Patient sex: F
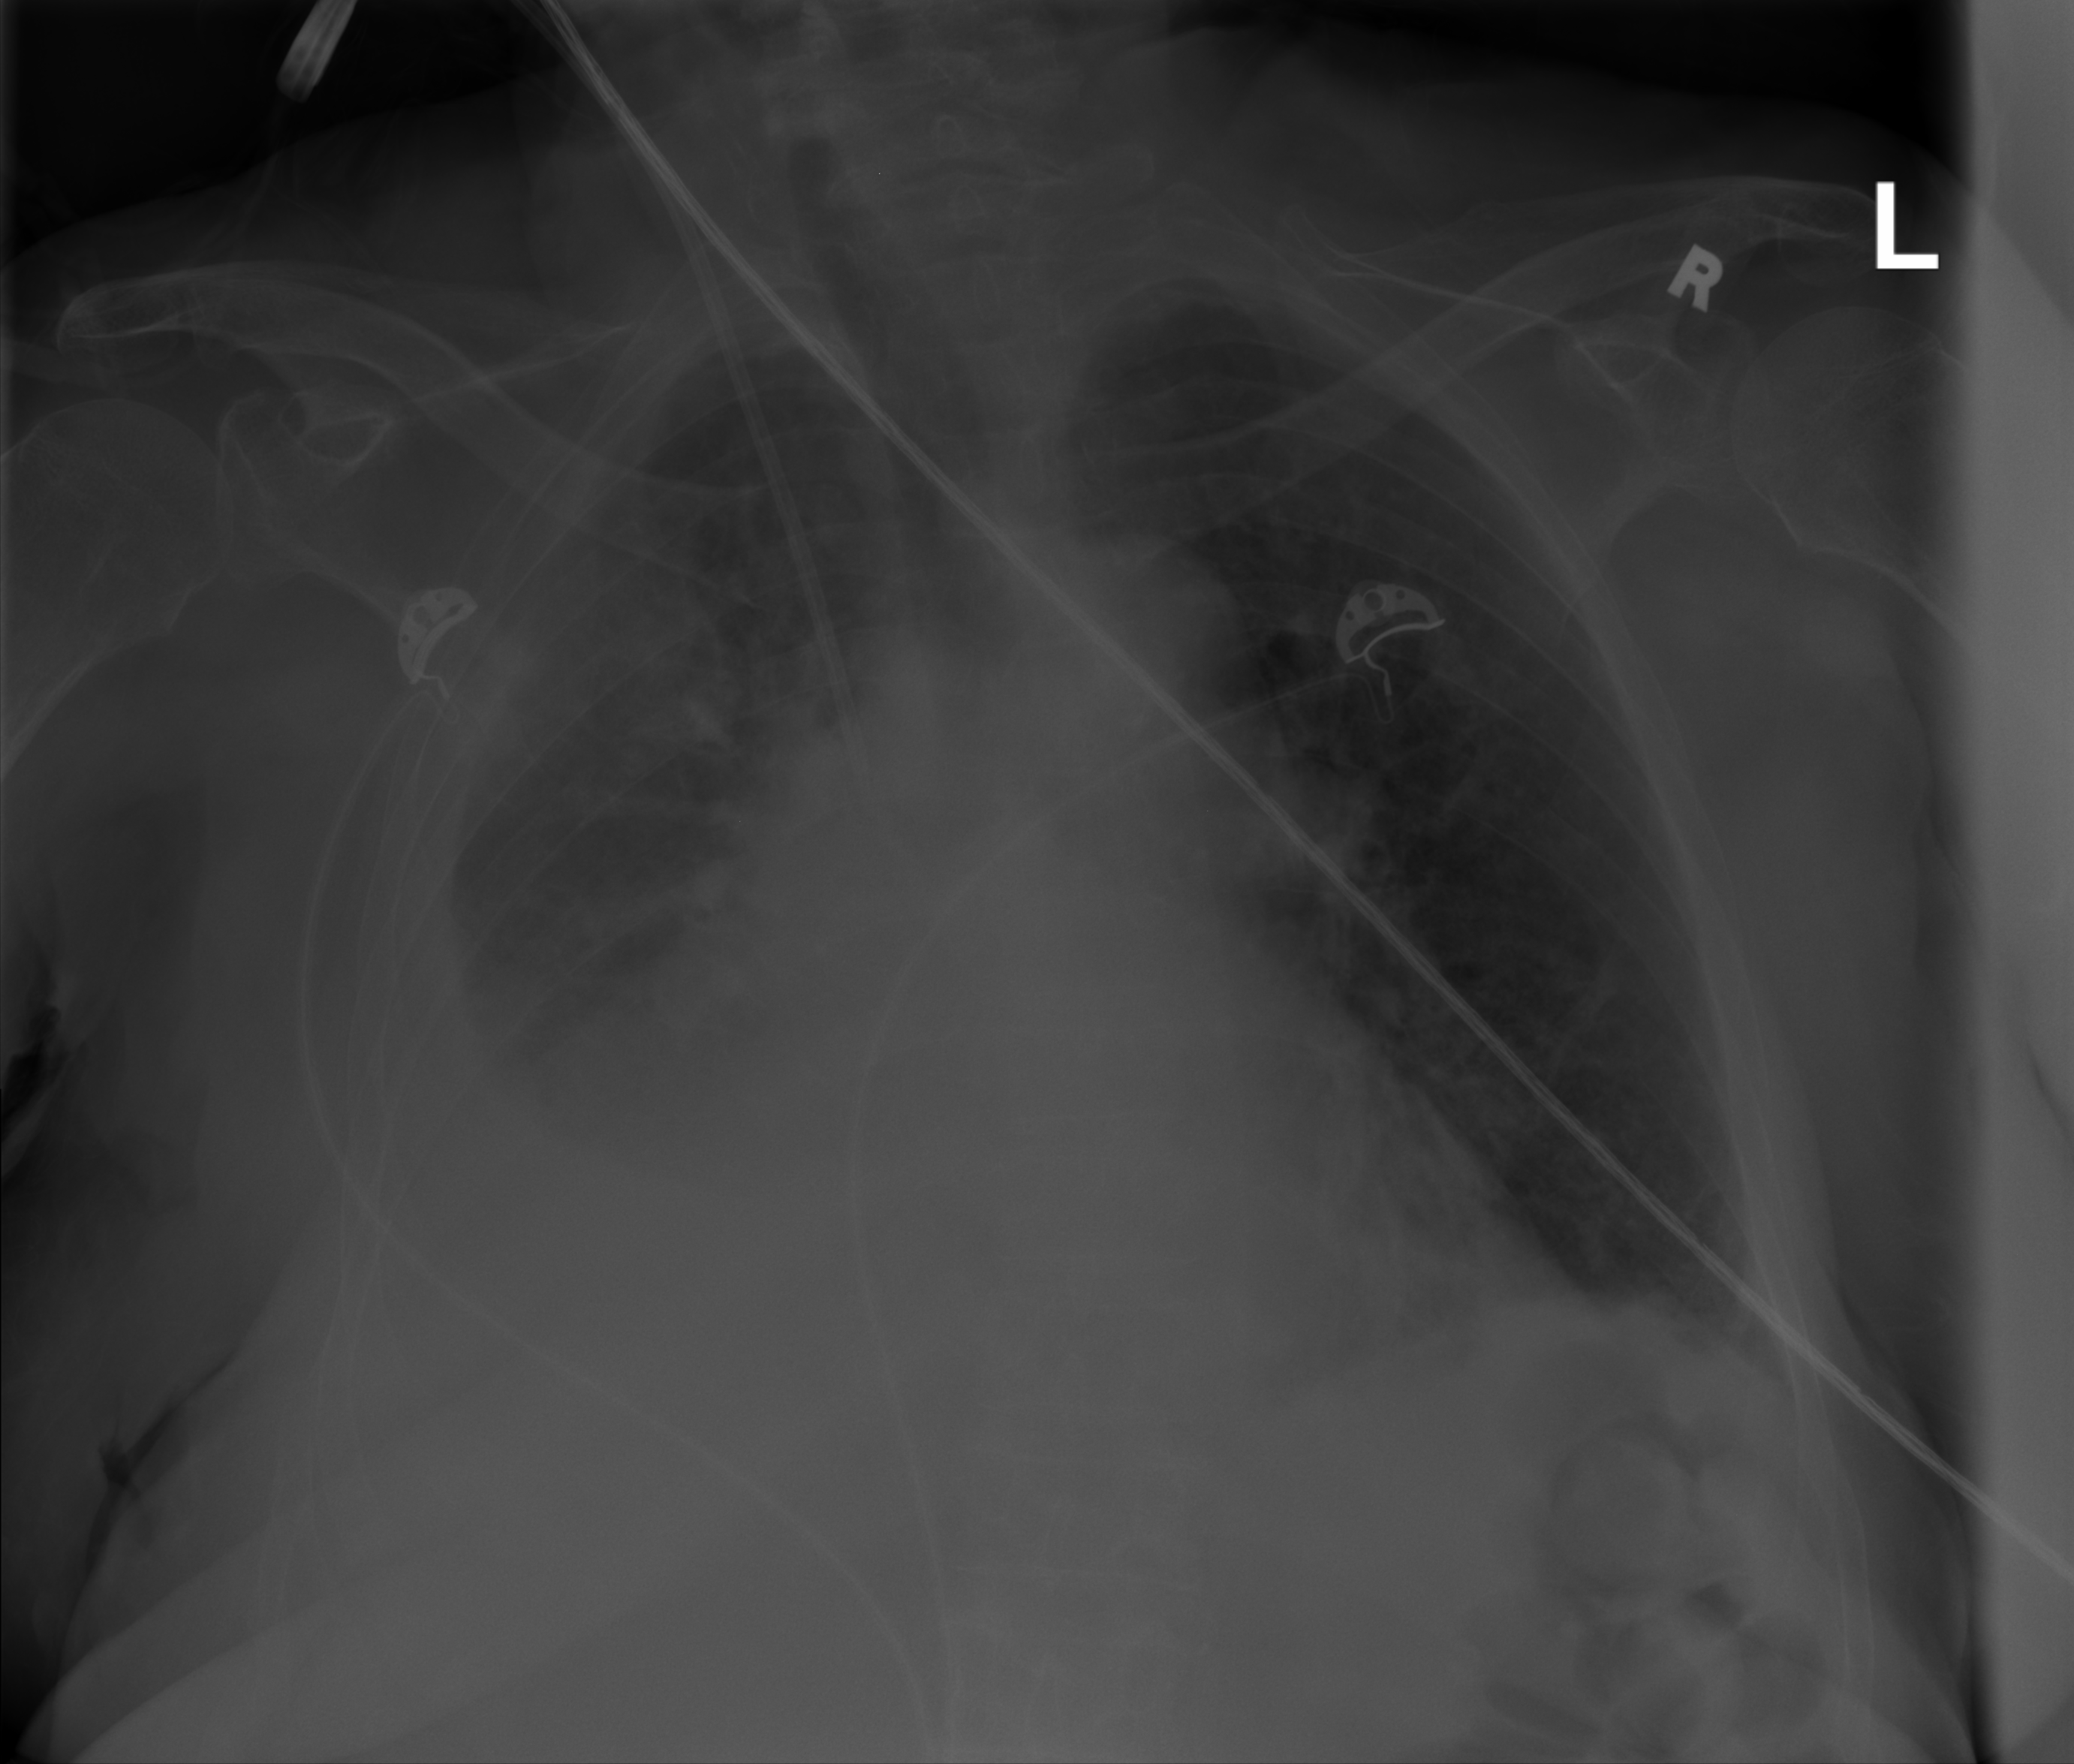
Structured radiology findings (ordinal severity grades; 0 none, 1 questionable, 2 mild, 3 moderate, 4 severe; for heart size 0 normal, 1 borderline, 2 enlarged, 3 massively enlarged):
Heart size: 0
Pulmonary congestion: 0
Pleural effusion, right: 4
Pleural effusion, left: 1
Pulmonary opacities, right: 2
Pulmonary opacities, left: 0
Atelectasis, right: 3
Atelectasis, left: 2